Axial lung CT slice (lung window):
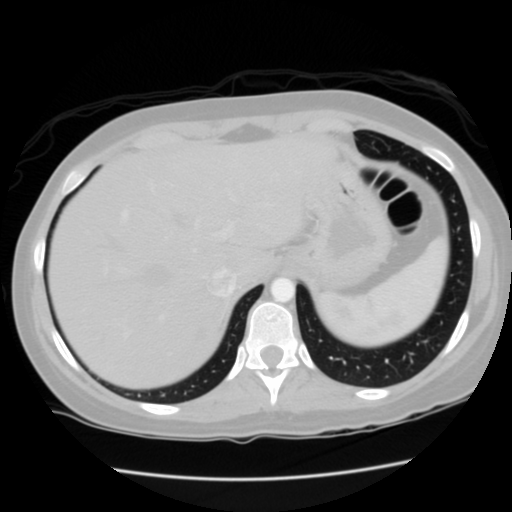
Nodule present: no